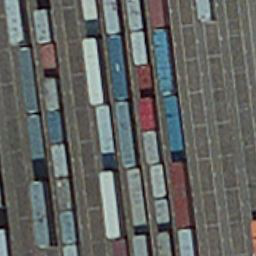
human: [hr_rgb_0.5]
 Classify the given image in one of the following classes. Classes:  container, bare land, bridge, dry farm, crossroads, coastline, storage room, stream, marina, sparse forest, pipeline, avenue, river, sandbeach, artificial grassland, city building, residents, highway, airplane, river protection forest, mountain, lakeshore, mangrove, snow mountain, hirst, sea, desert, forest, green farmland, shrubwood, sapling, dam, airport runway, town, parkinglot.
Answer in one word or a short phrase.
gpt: container